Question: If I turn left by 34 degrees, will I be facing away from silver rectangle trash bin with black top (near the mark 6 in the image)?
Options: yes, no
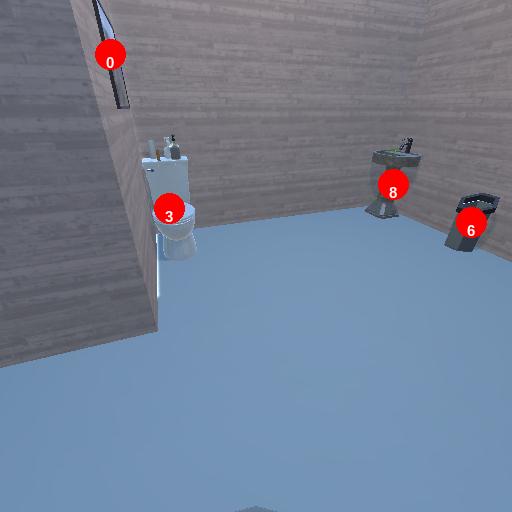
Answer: yes